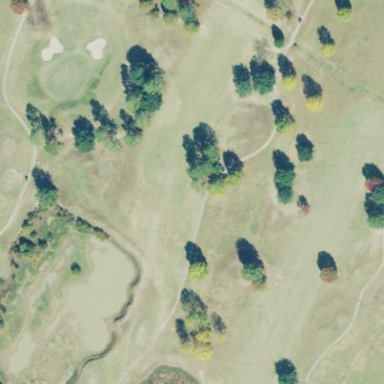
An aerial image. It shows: Scenic view of water hazard on golf course. The natural water feature adds beauty to the landscape.